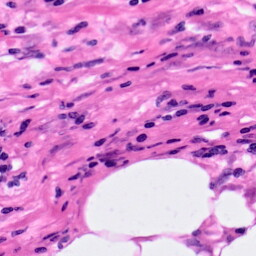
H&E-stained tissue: Pancreatic